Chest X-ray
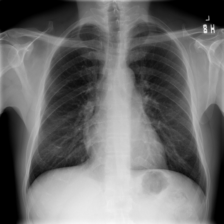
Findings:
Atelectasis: negative
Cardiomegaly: negative
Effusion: negative
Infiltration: negative
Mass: negative
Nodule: negative
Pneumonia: negative
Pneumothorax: negative
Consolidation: negative
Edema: negative
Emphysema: negative
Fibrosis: negative
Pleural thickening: negative
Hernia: negative